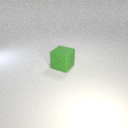
large green rubber cube